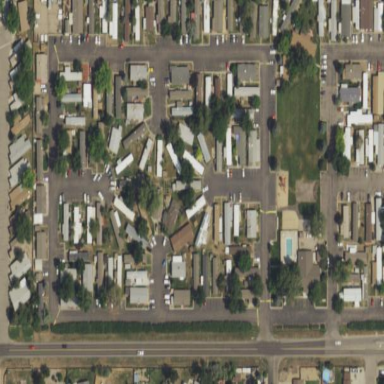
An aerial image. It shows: Residential area with mobile homes.